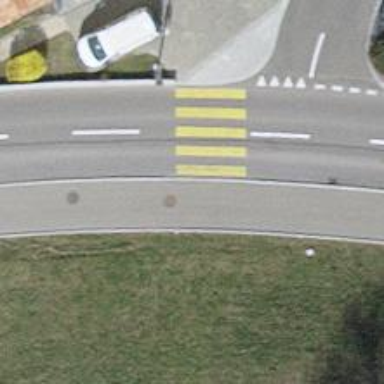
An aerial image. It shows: Marked crossing with zebra stripes on the road.